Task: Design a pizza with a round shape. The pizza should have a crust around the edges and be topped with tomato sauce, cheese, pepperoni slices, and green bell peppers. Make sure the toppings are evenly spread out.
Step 116:
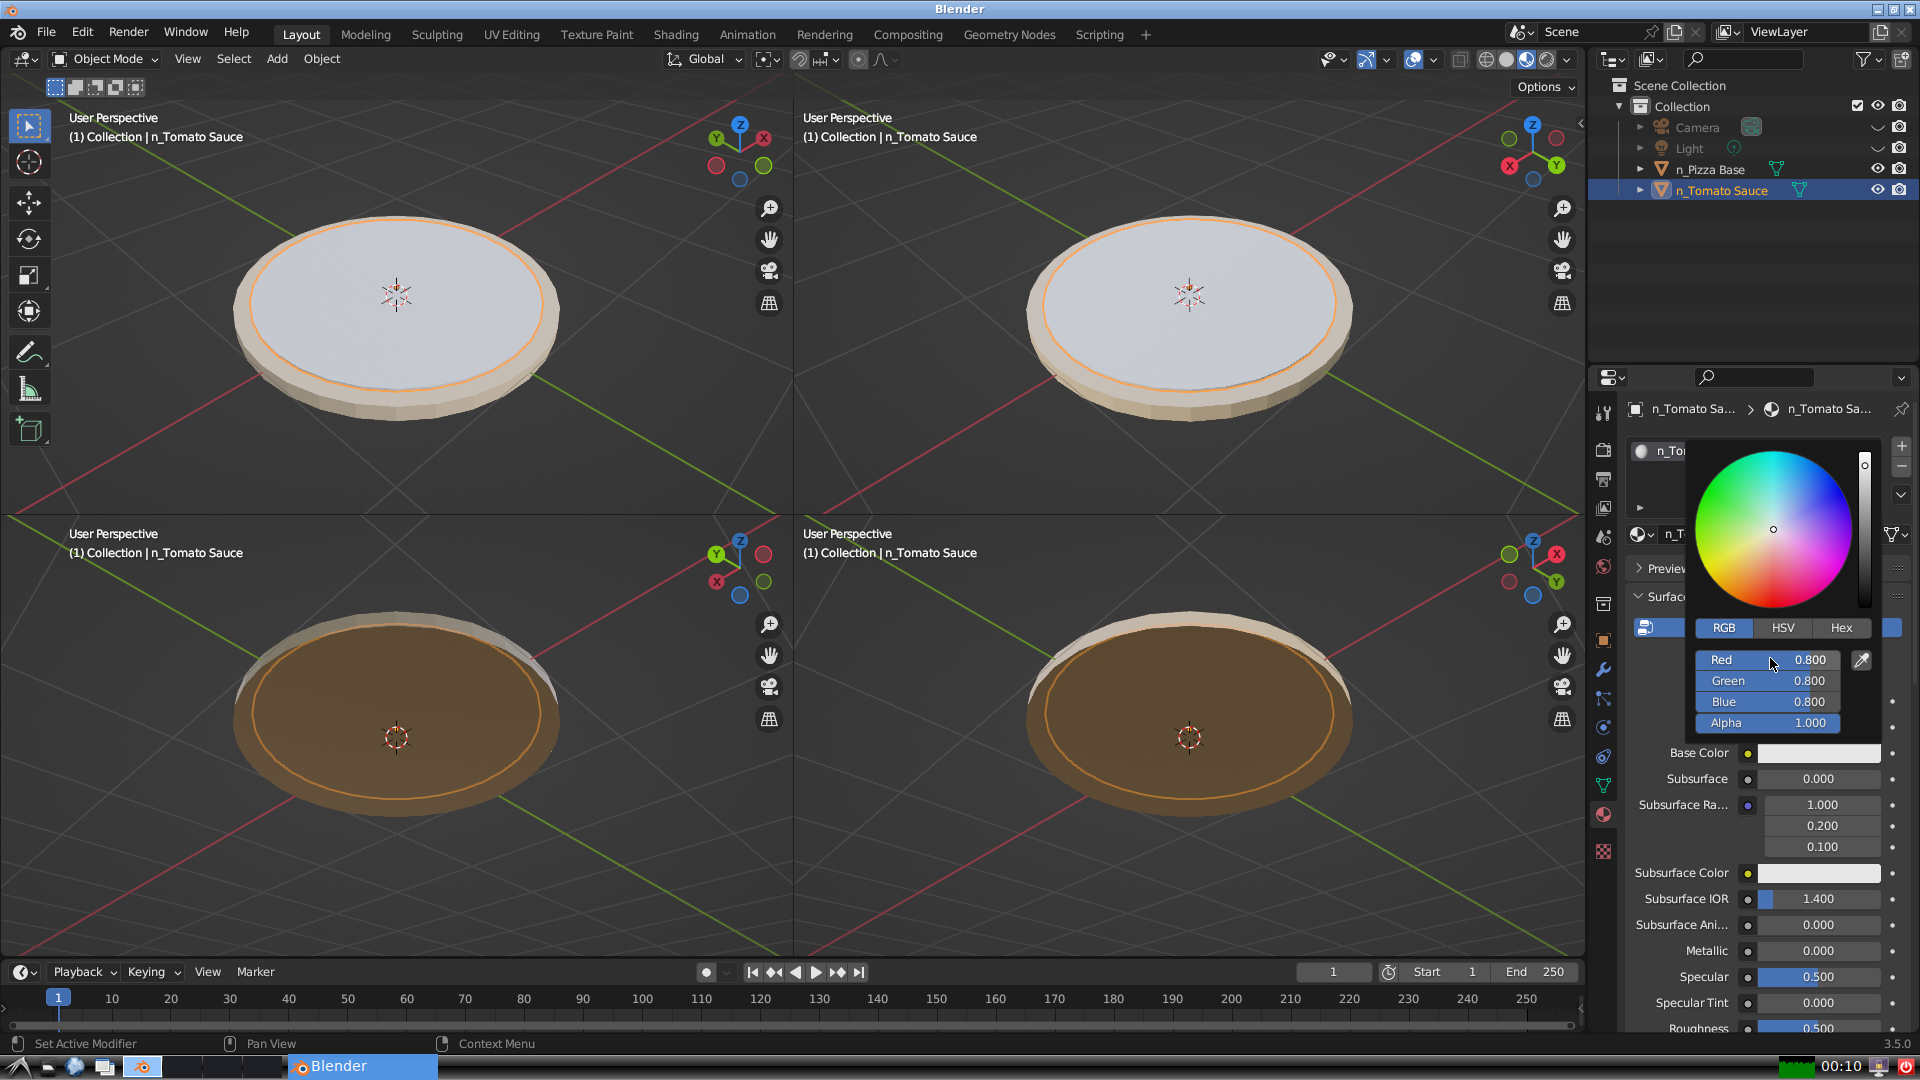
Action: {"mouse_move": [1770, 678]}